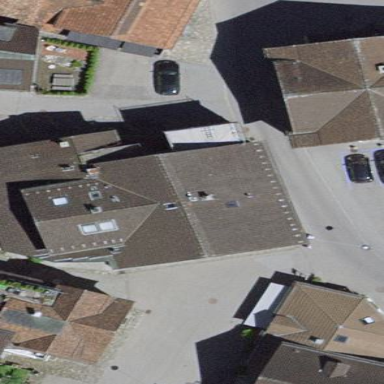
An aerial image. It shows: Building that functions as both restaurant and hotel.